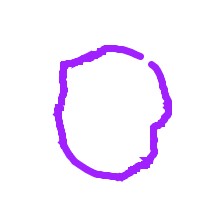
Shape: circle